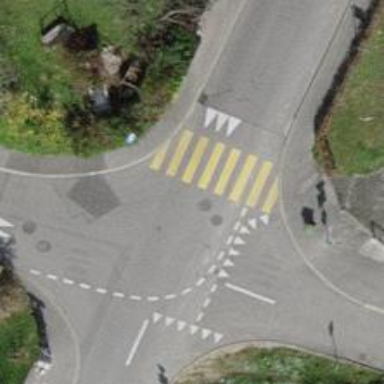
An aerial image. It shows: Zebra crossing on the road.